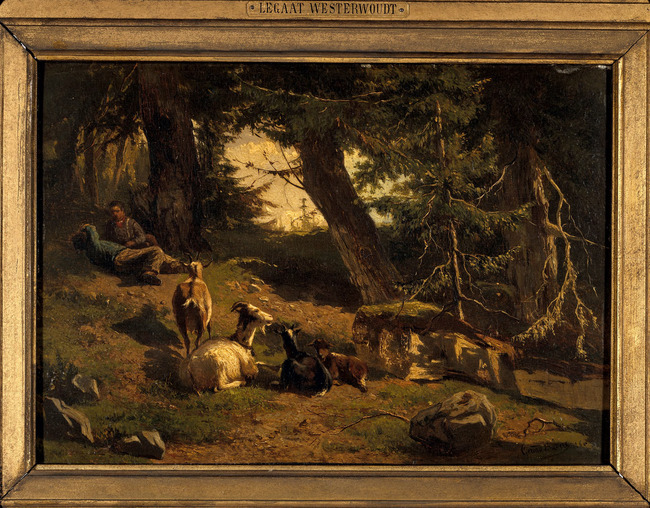
Title: Zwitsers landschap
Artist: Gerard Bilders
Earliest date: 1860
Latest date: 1860
Genre: painting
Iconography: cattle
Keywords: landscape (genre), mountain landscape, goat, tree, pine family (guide term), man, rock